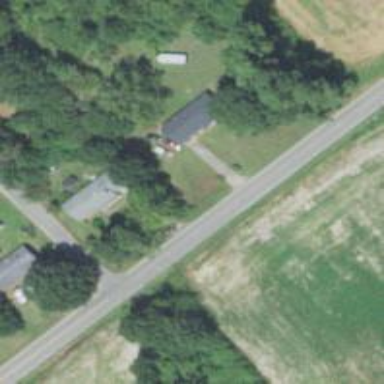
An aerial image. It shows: Secondary road.